Question: Can you explain me why NSLineBreakByWordWrapping sometimes not working?
It's tableView
'''
NSMutableParagraphStyle *paragrahStyle = [[NSMutableParagraphStyle alloc] init];
[paragrahStyle setLineSpacing:4];
paragrahStyle.lineBreakMode = NSLineBreakByWordWrapping; //Char
[[cell titleLabel] setAttributedText:[[NSAttributedString alloc] initWithString:((Post *)posts[indexPath.section])->title attributes:@{NSParagraphStyleAttributeName : paragrahStyle, NSFontAttributeName : [UIFont fontWithName:@"Roboto-Condensed" size:24.0f]}]];
'''

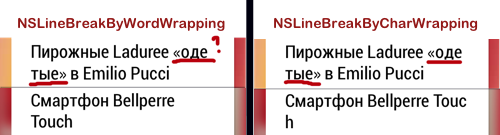
Answer: YES! ;)
I get this line in format:
> \U041f\U0438\U0440\U043e\U0436\U043d\U044b\U0435\U00a0Laduree\U00a0\U00ab\U043e\U0434\U0435\U0442\U044b\U0435\U00bb
\U0432\U00a0Emilio Pucci
where \U00a0 is wrong spaces (NO-BREAK SPACE), i encode this line and replace wrong spaces to normal spaces